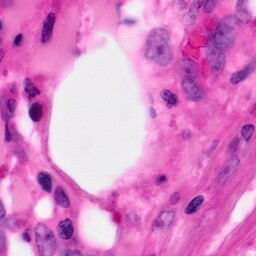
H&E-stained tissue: Pancreatic